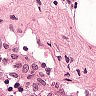
Metastatic tissue present: no